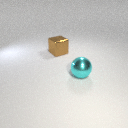
large cyan metal sphere to the right of large brown metal cube